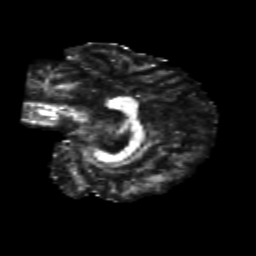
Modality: FA
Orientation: sagittal
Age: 26
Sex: male
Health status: healthy
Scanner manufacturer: siemens
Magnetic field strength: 3 T
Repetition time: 10.8 s
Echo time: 0.082 s